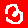
Digit: 3